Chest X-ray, AP view. Patient: 22 years old, sex M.
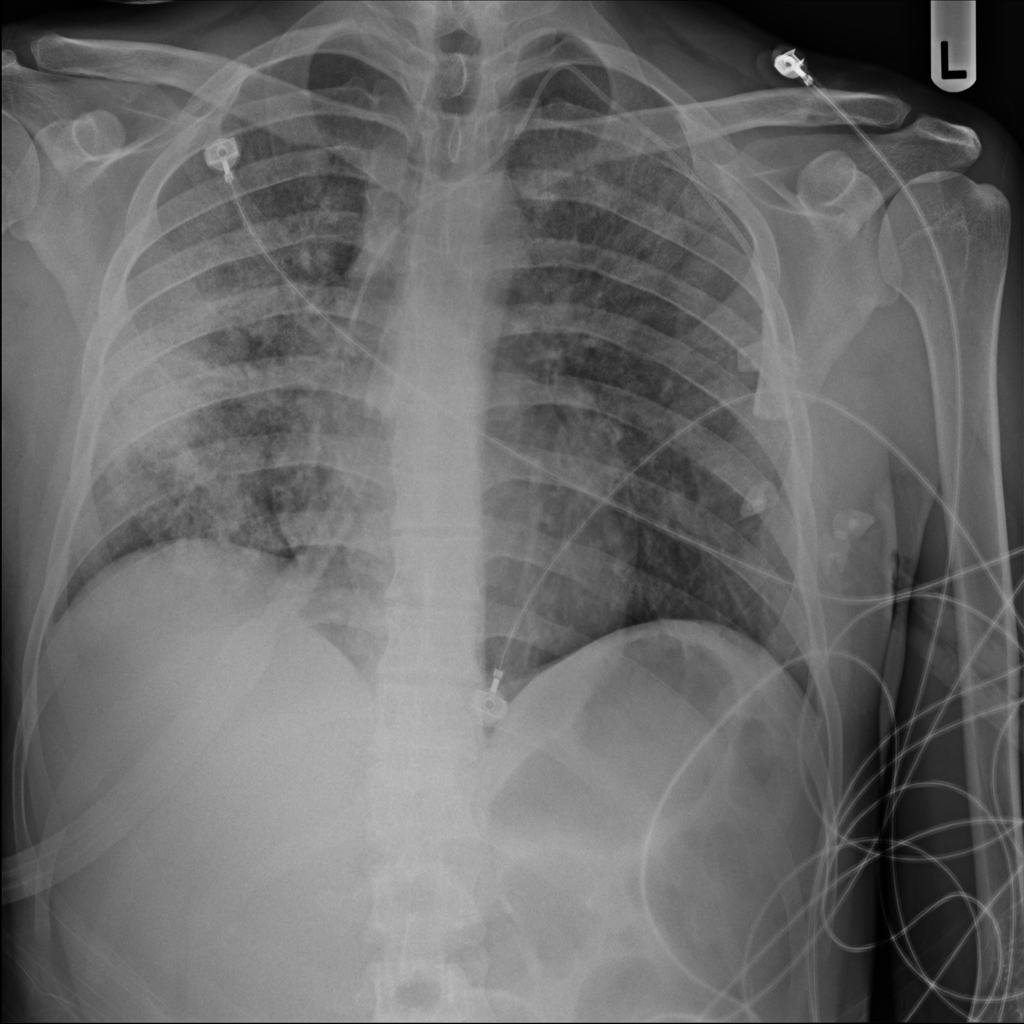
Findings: Infiltration